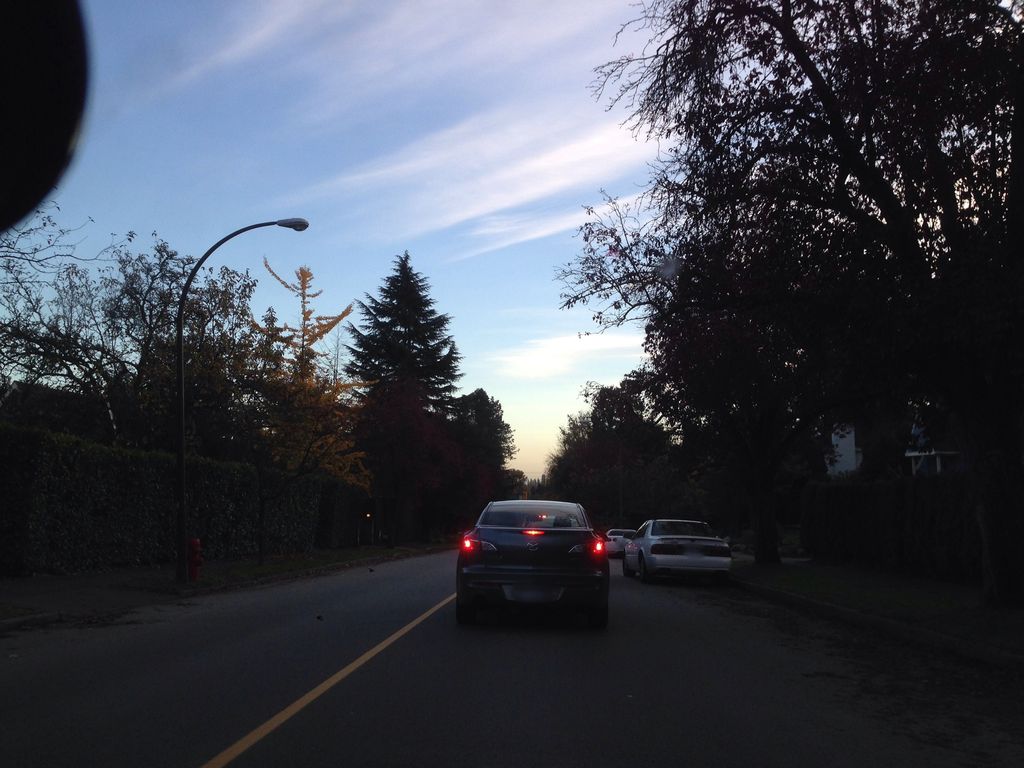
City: vancouver